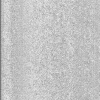
Atmospheric dust classification: dusty